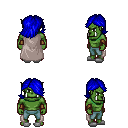
a pixel art fantasy rpg character, male body template, orc, green skin, gray cape, teal pants, blue swoop hairstyle, cloth bracers, white slippers, four views (front, back, left, right), 2x2 character sprite sheet, small pixel art, hard edges, no anti-aliasing